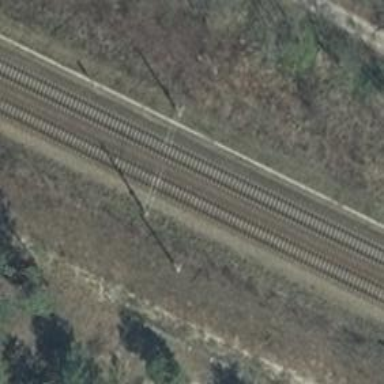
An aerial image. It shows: Milestone along the railway track with catenary mast.